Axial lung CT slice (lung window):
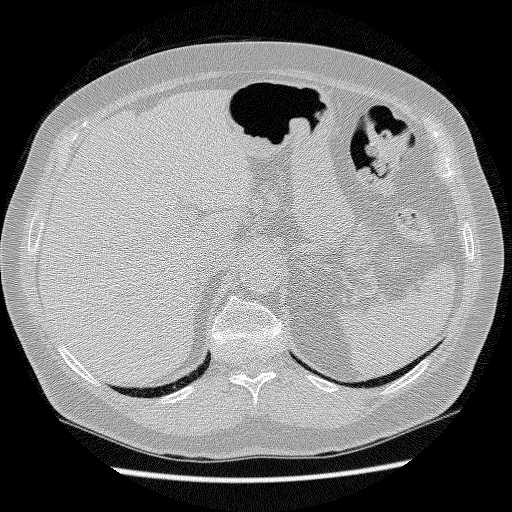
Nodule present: no